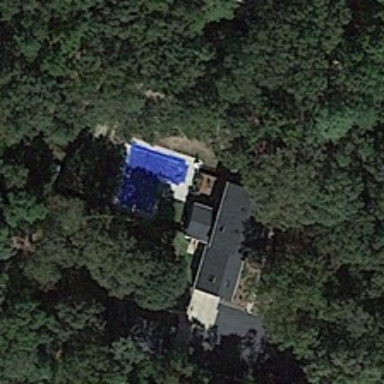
The spring pool is surrounded by lush trees and houses .